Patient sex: F
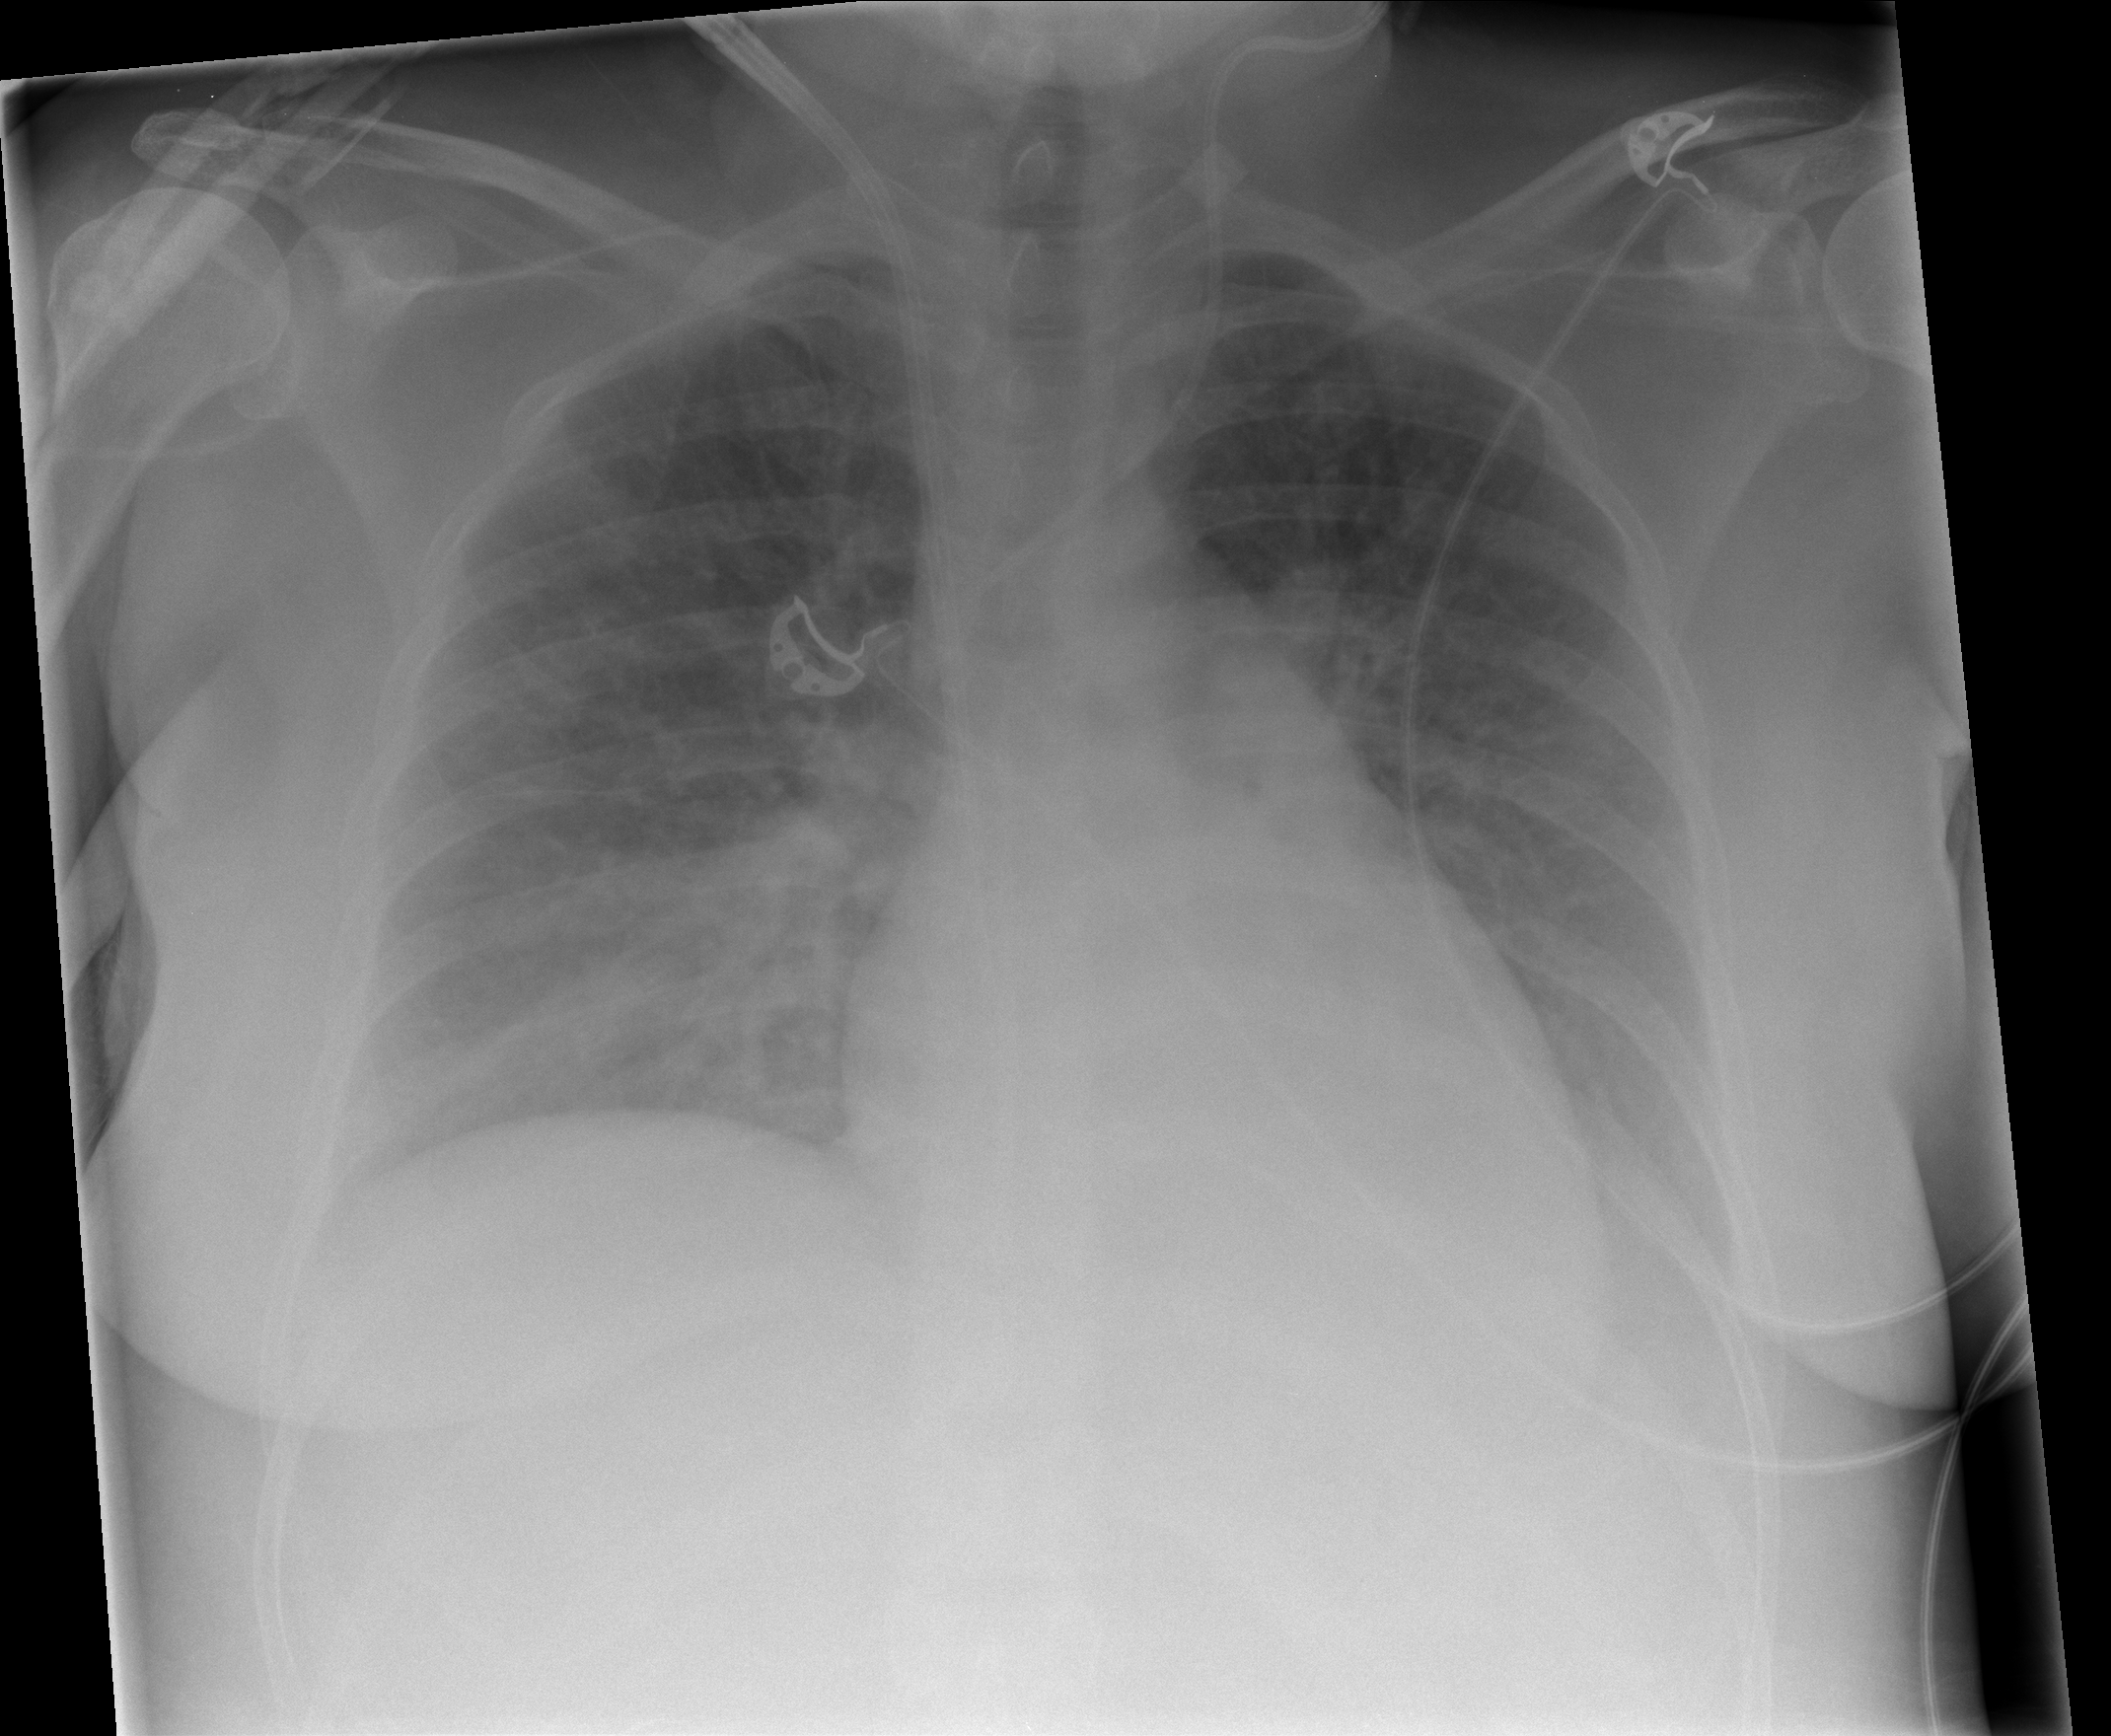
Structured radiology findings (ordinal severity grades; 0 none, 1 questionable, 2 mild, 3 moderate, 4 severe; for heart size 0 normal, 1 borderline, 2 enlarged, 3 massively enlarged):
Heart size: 1
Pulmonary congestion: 2
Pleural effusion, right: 0
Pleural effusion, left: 2
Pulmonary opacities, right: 0
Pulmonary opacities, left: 0
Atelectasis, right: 2
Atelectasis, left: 2